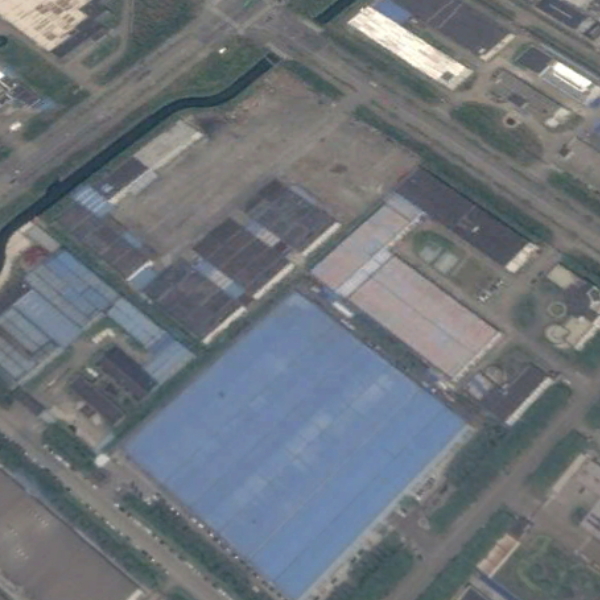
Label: Industrial